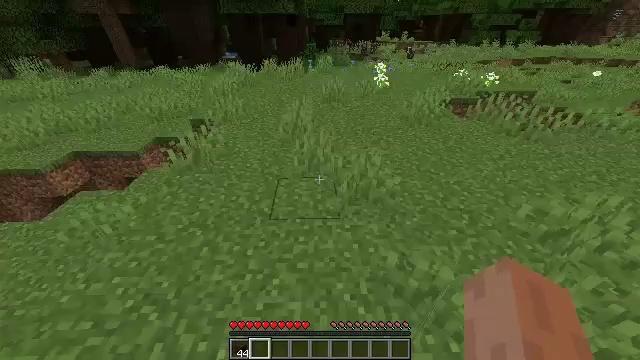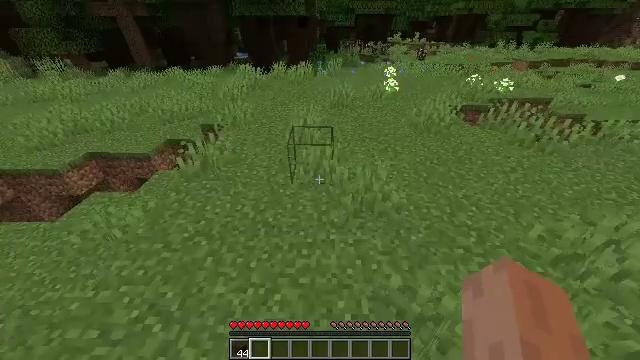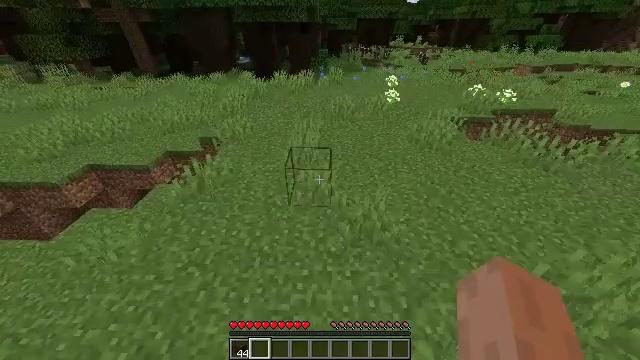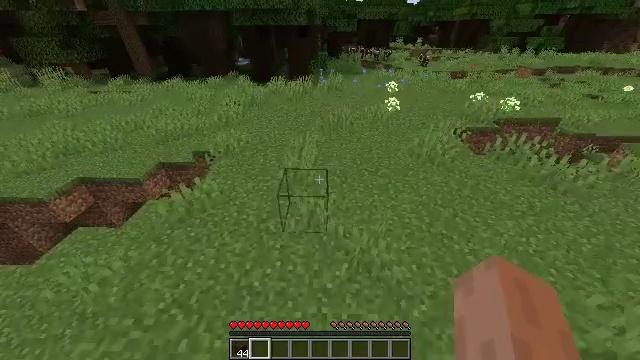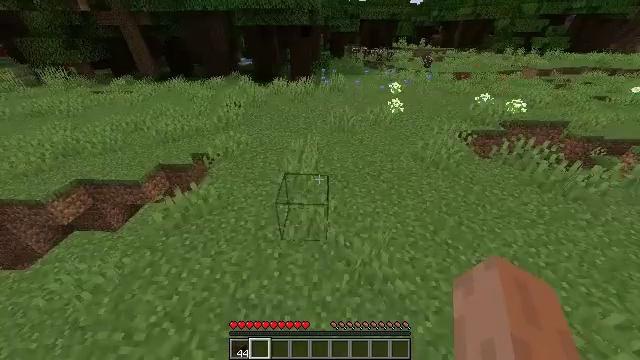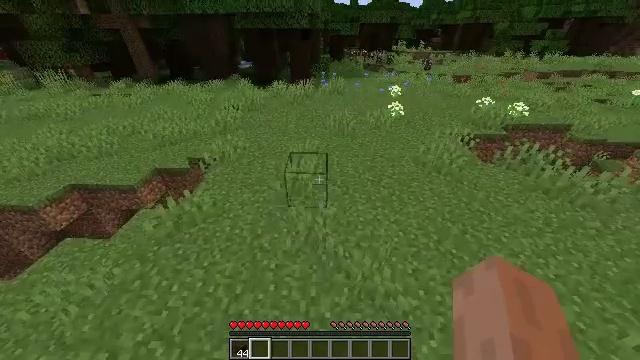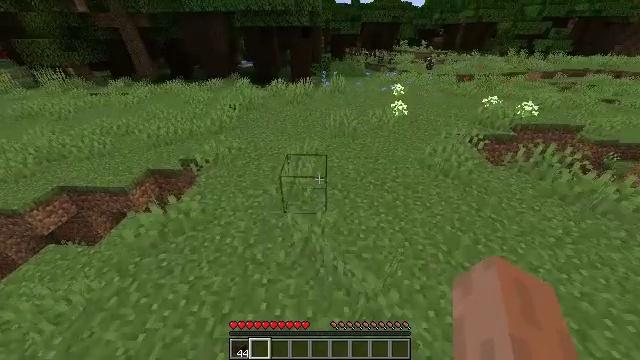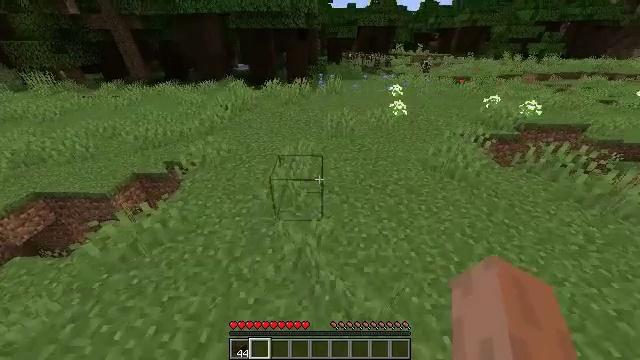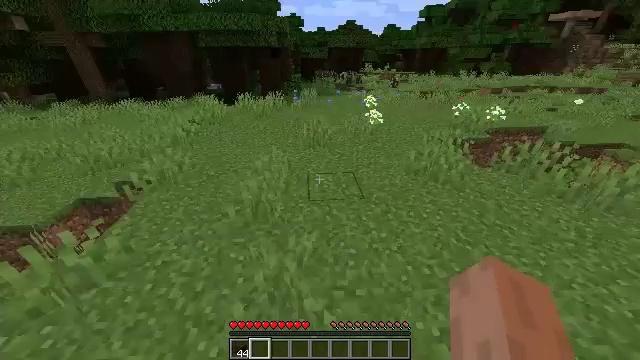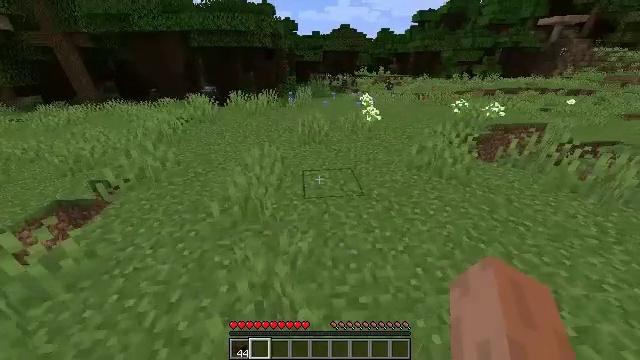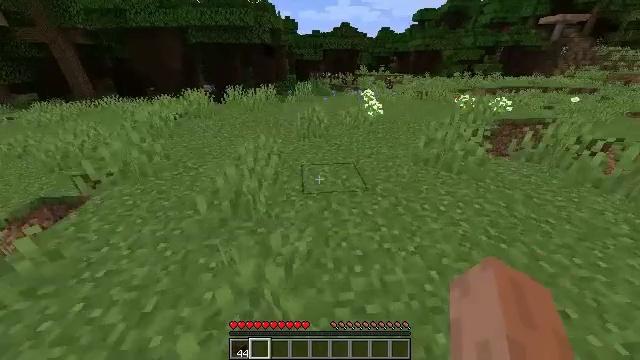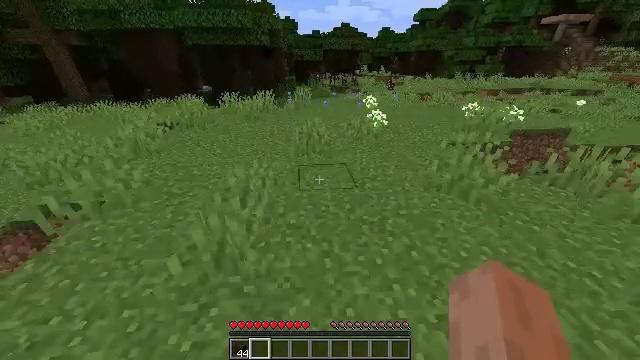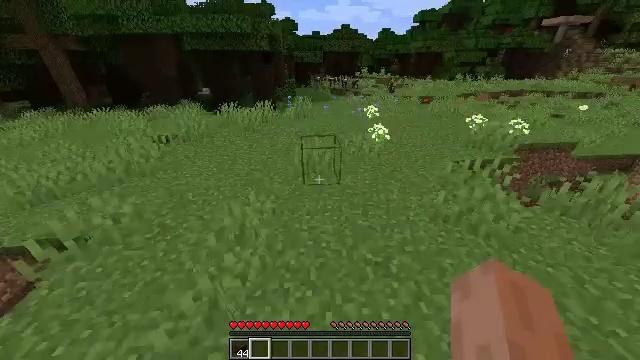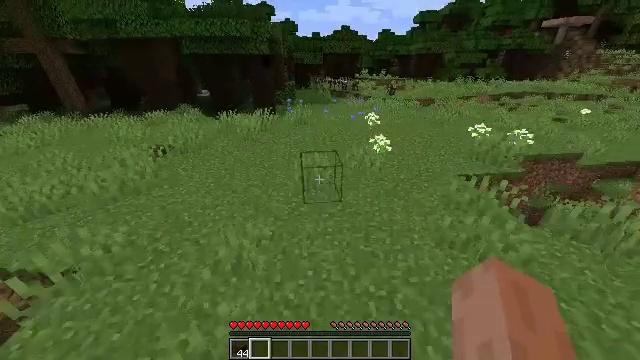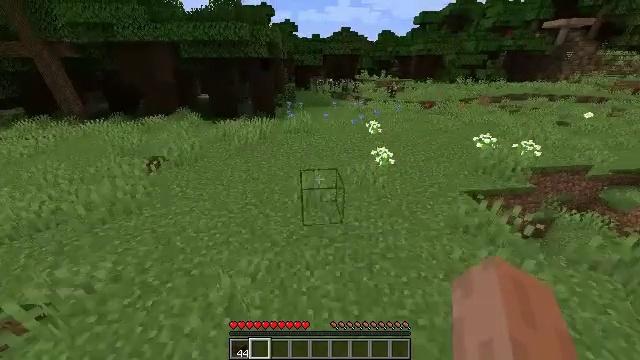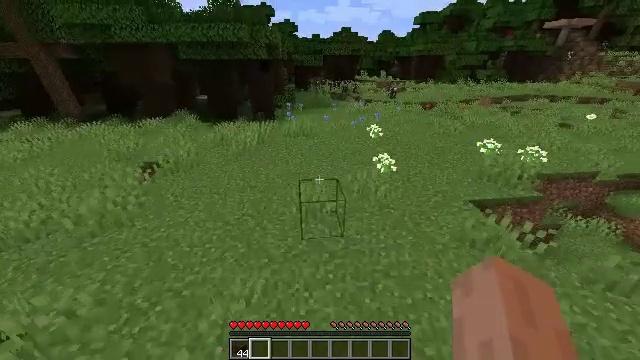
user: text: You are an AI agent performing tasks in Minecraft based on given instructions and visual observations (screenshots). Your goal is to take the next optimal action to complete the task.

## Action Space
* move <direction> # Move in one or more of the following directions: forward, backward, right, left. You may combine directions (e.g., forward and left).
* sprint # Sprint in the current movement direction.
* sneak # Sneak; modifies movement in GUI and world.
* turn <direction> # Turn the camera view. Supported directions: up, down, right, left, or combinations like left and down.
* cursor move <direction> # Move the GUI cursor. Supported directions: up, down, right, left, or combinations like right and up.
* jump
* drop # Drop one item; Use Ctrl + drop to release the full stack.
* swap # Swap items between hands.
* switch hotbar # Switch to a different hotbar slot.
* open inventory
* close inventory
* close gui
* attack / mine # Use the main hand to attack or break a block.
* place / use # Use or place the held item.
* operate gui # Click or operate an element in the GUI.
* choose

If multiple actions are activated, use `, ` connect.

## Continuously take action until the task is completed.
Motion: motion action
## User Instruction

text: Gather the peony by left-clicking.
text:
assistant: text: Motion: move forward and move left, turn left, jump
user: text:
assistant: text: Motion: move forward and move left, jump
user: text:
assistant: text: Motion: move forward, jump
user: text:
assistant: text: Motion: move forward, jump
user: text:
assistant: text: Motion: move forward, jump
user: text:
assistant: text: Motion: move forward, jump
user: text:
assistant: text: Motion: move forward, jump
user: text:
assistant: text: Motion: move forward, turn right and up, jump
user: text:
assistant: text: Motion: move forward, turn right, jump
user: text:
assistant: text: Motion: move forward, jump
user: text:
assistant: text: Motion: move forward, jump
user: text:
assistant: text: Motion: move forward, jump
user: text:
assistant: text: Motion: move forward, jump
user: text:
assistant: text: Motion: move forward, jump
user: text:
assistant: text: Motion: move forward and move right, jump
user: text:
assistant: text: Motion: move forward and move right, jump
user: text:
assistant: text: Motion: move forward and move right, jump
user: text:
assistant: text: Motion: move forward and move right, jump
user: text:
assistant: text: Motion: move forward and move right, jump
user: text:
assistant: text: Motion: move forward and move right, jump
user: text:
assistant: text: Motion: move forward and move right, jump
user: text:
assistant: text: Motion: move forward and move right, turn right, jump
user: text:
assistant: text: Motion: move forward and move right, turn right and up, jump
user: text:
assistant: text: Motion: move forward and move right, turn right and up, jump
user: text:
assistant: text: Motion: move forward and move right, jump
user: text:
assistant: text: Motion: move forward and move right, turn left, jump
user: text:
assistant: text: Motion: move forward and move right, jump
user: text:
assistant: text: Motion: move forward, jump
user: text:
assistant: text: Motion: move forward, jump
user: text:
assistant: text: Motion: move forward, jump